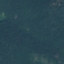
Land use / land cover class: Forest